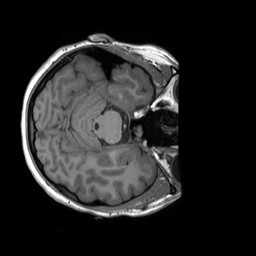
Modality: T1w
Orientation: axial
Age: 23
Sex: female
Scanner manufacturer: siemens
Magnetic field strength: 3 T
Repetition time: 1.8 s
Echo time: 0.00232 s